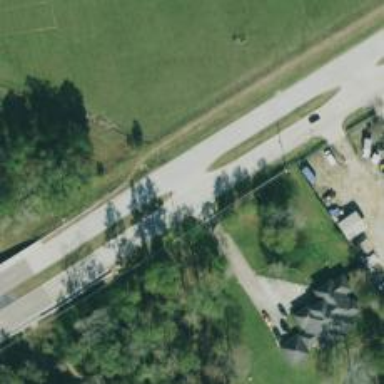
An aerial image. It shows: Secondary link road.